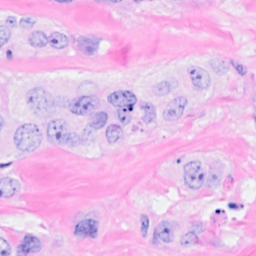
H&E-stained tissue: Breast